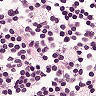
Metastatic tissue present: no